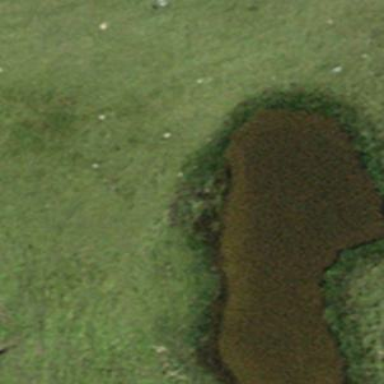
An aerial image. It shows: Pond with natural water.